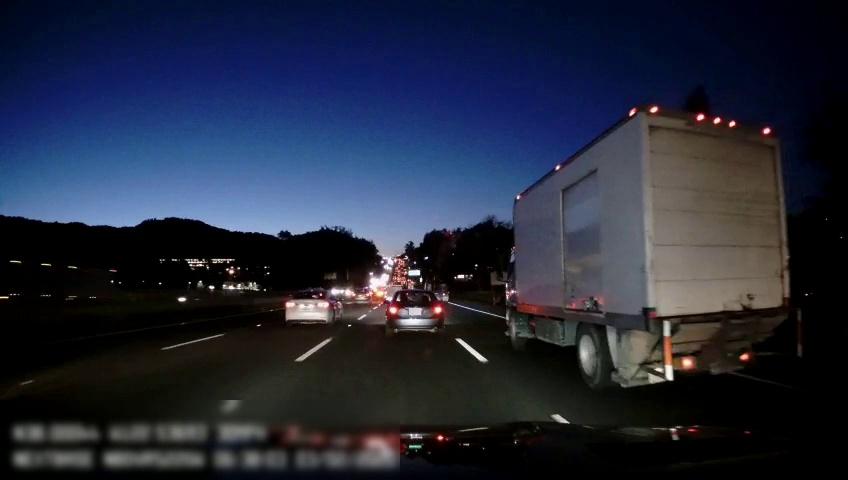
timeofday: Night
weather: Other
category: Drivable Space
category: Vehicles | Car
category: Vehicles | Other LV
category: Vehicles | Car
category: Vehicles | Car
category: Vehicles | Truck
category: Vehicles | Car
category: Lanes | Alternate Lane
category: Lanes | Current Lane
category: Lanes | Current Lane
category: Lanes | Alternate Lane
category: Lanes | Alternate Lane
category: Traffic | Signs
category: Traffic | Signs